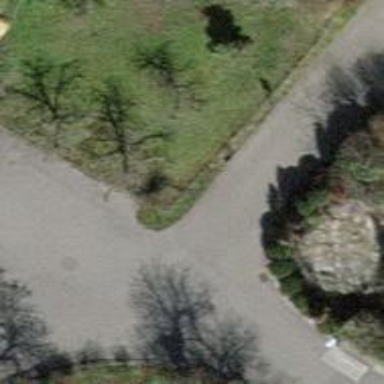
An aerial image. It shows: Residential road with asphalt surface and no sidewalk.